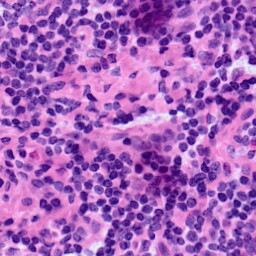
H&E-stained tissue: LymphNode